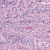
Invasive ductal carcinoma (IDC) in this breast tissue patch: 1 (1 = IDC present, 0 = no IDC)